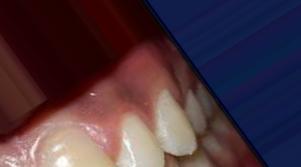
Condition: Tooth Discoloration